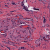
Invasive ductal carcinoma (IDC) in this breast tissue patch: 1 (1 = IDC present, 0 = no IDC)